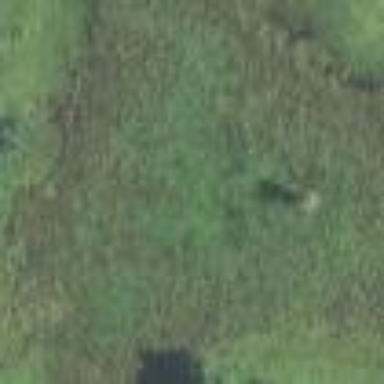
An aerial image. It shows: Marshy wetland area.